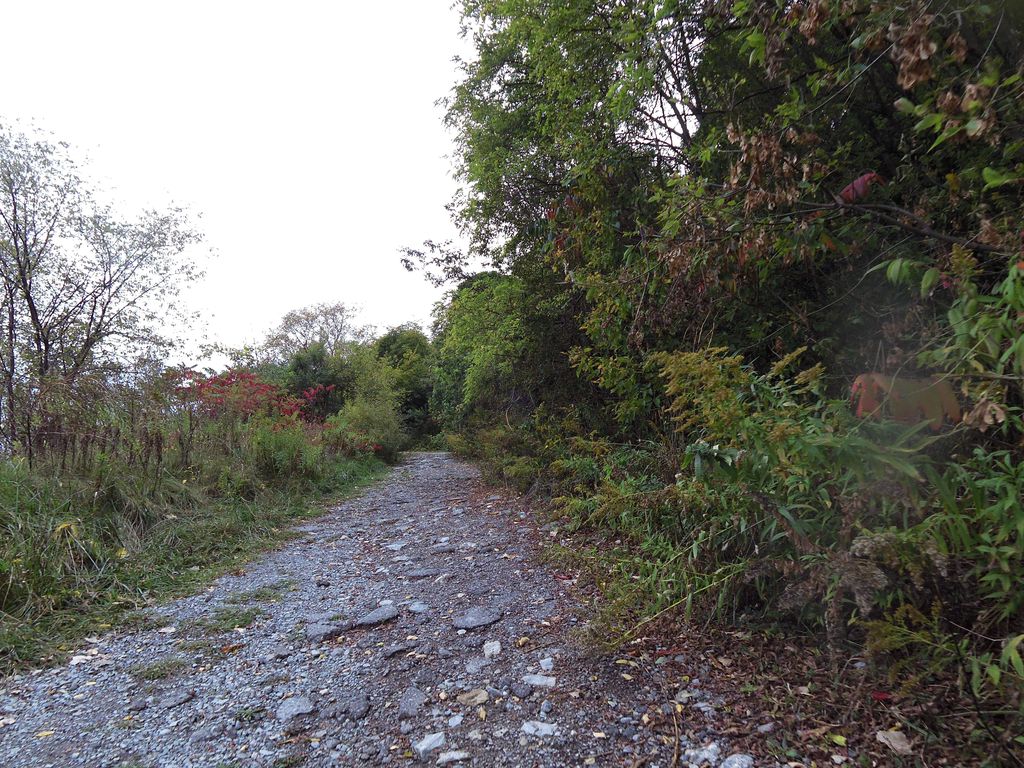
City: toronto